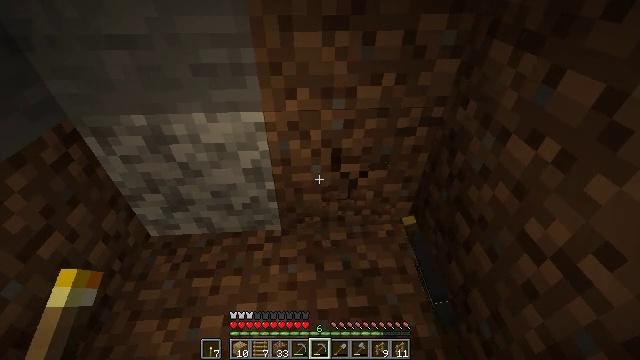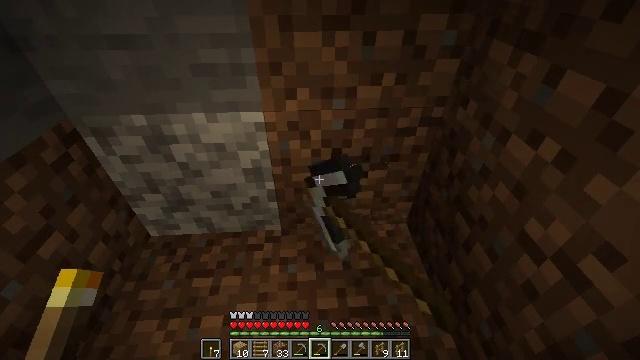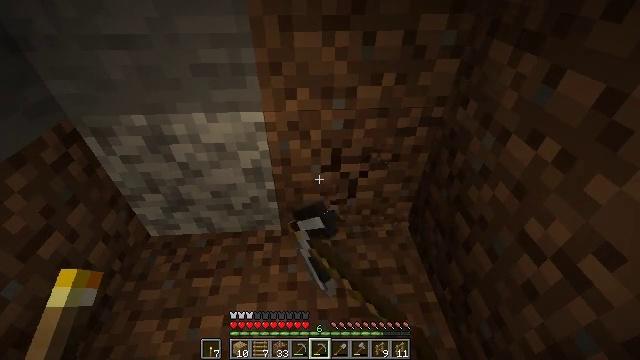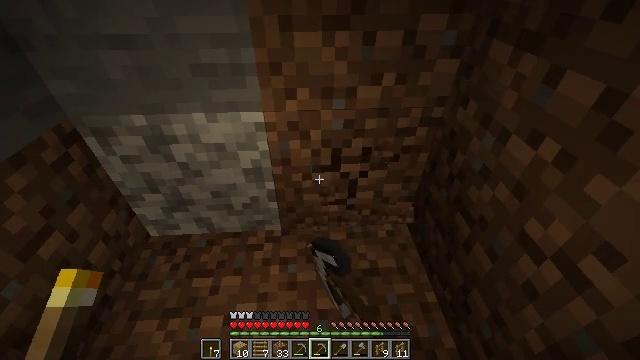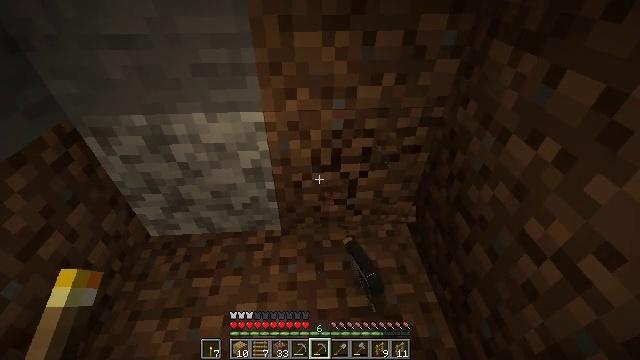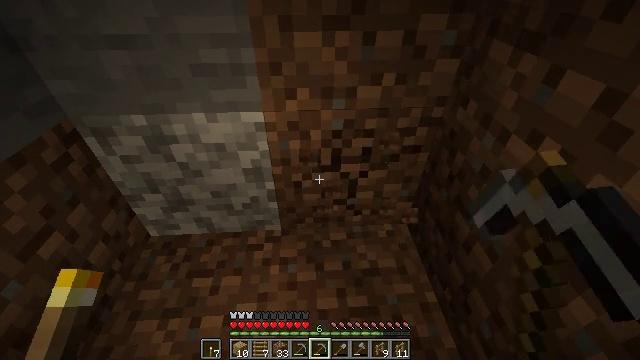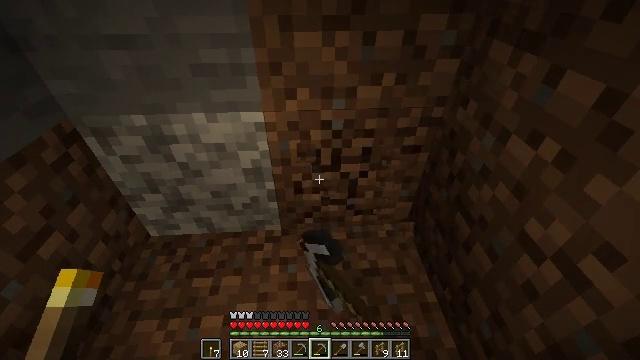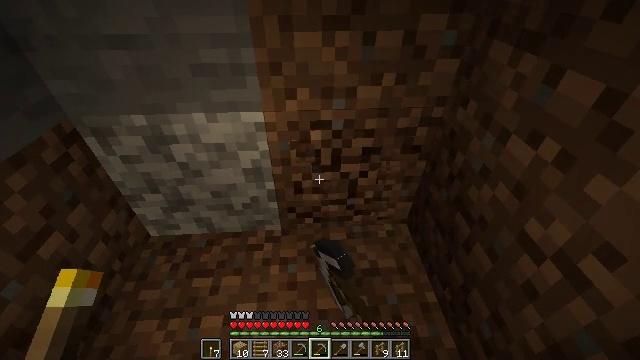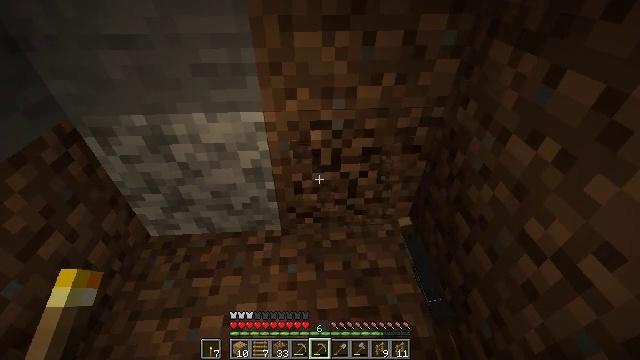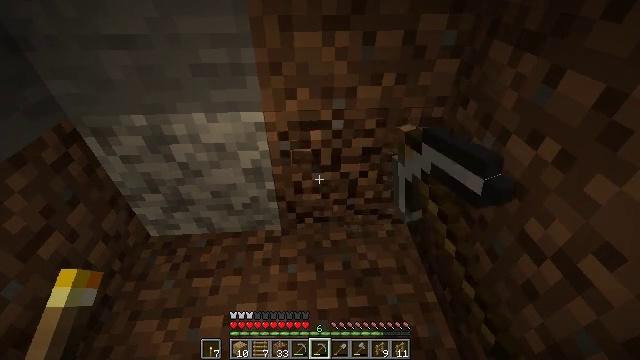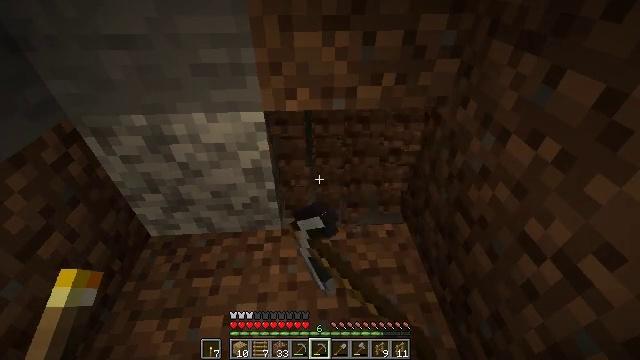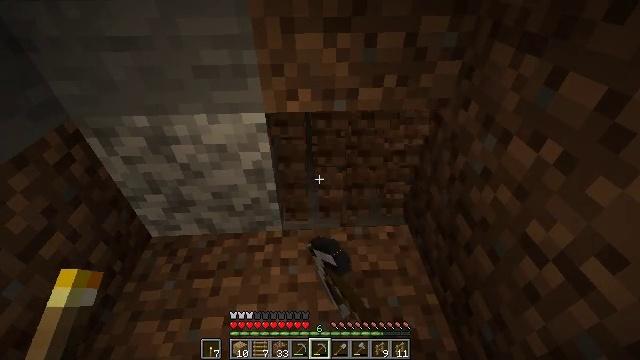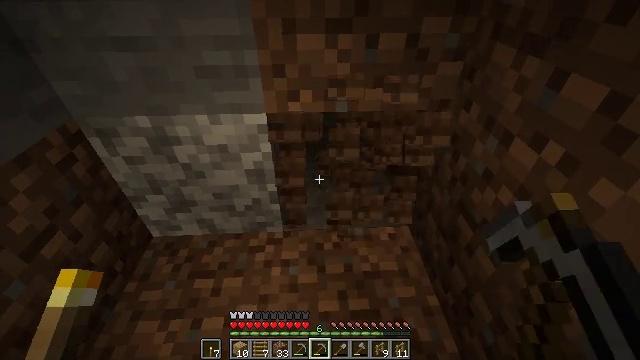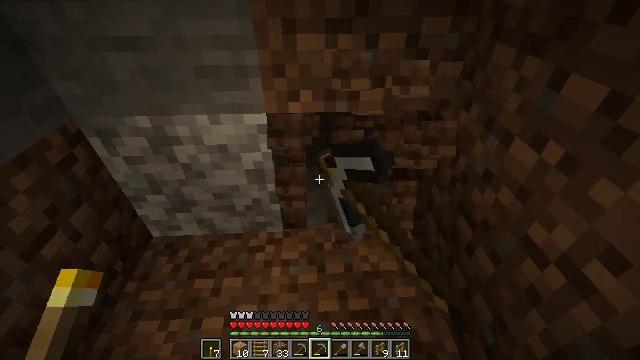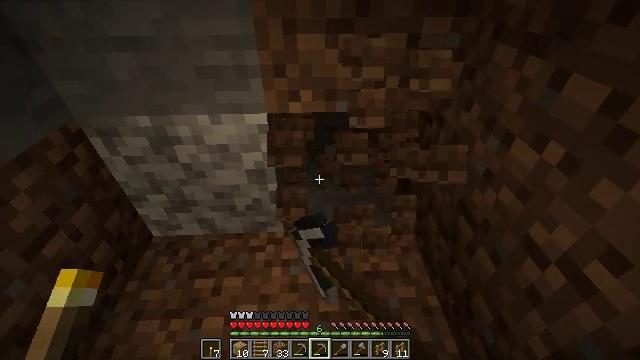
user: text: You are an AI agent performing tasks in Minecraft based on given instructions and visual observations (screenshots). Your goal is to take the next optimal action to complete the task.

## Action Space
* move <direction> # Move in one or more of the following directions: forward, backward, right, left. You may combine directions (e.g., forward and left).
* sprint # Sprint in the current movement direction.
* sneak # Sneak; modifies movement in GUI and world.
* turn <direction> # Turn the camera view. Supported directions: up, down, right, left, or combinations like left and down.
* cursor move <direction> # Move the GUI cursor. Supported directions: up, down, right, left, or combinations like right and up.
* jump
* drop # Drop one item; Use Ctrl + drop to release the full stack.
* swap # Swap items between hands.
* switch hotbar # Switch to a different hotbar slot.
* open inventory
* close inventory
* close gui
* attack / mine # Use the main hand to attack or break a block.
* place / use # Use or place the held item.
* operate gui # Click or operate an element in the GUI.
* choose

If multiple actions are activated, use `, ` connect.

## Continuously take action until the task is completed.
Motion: motion action
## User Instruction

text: Attack the ground to gather dirt.
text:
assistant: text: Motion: attack / mine
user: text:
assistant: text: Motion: attack / mine
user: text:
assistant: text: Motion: attack / mine
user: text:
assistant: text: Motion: attack / mine
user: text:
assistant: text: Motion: attack / mine
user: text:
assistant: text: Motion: attack / mine
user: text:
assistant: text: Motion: attack / mine
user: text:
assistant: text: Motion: attack / mine
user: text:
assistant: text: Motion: attack / mine
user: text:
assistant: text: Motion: attack / mine
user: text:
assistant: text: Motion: attack / mine
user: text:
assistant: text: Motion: attack / mine
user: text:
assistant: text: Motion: attack / mine
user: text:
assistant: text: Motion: attack / mine
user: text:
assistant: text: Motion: attack / mine